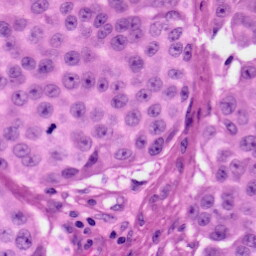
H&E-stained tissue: Skin